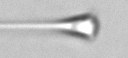
Label: Asterionellopsis_glacialis